Interaction volume radius: 10 \u00c5
Interaction volume height: 45 \u00c5
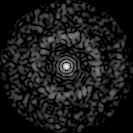
Disorder parameter: 0.827